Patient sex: F
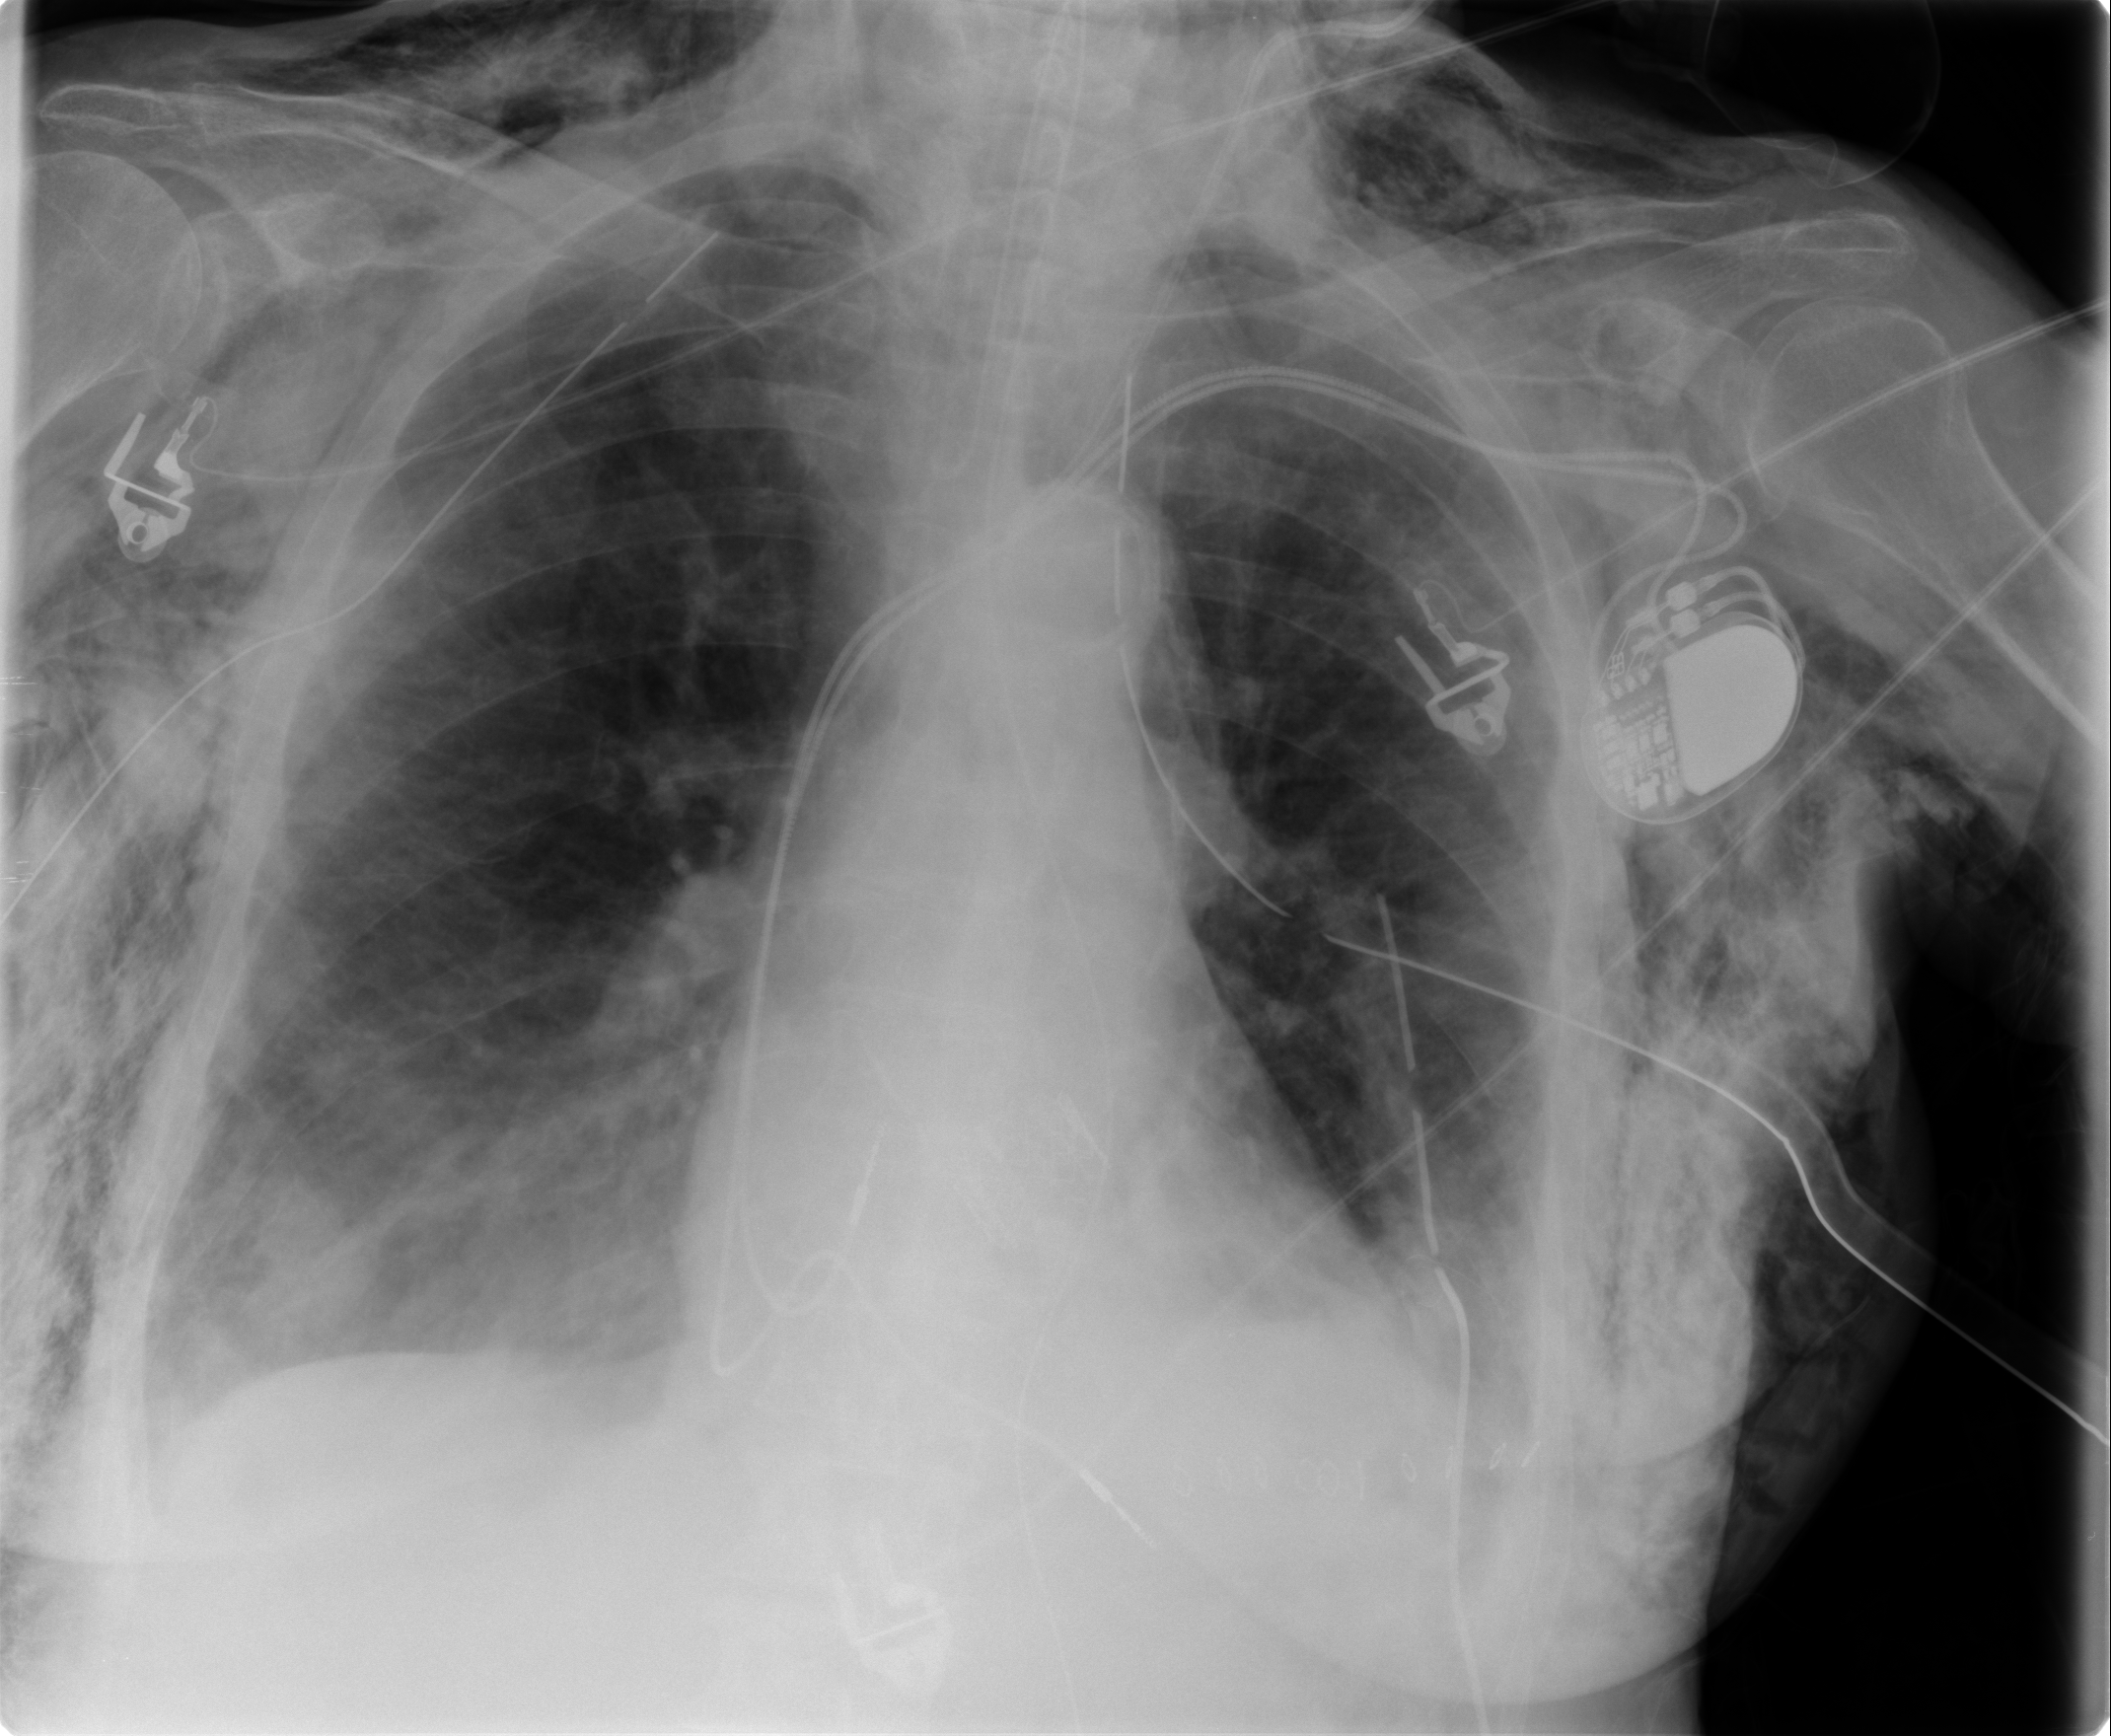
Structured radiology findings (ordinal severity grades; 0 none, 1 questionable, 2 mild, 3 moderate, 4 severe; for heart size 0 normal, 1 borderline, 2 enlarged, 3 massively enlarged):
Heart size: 0
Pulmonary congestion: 0
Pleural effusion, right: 2
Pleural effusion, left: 1
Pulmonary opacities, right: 0
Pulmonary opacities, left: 0
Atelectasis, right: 2
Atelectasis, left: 2